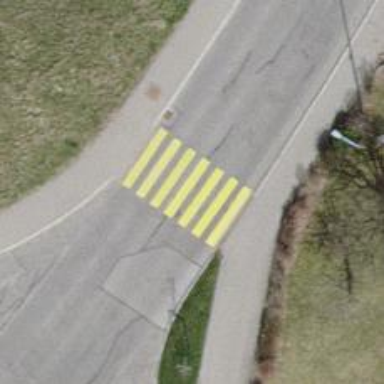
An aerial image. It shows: Uncontrolled road crossing.